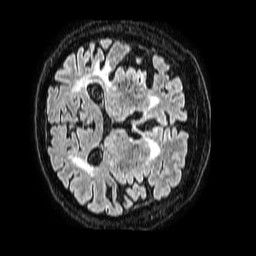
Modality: FLAIR
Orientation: axial
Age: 84
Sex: male
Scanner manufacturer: philips
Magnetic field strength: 1.5 T
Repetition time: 4.8 s
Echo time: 0.3 s